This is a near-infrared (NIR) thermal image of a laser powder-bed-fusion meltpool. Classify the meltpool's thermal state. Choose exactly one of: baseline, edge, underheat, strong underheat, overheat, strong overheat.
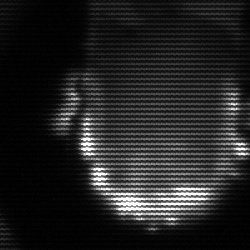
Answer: baseline